Breast ultrasound image
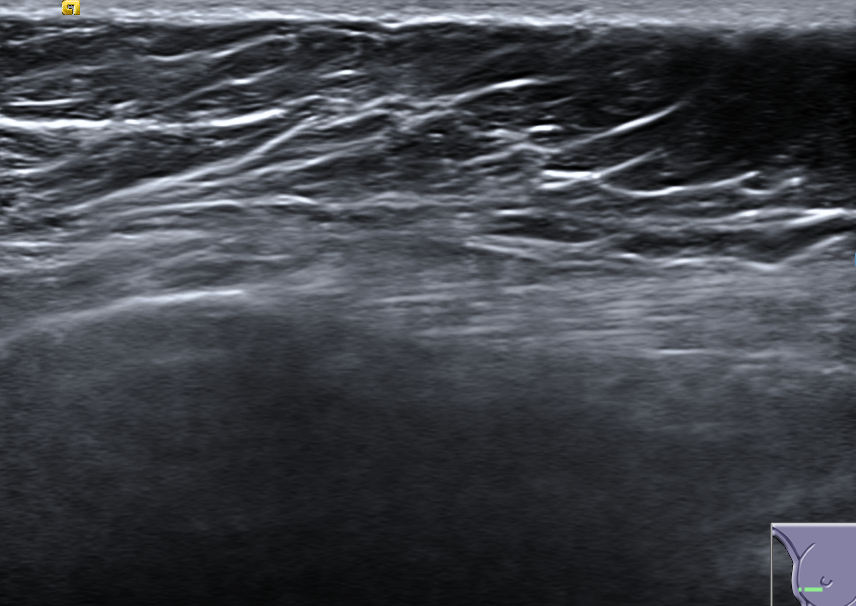
Diagnosis: normal